Aerial crown-view tile of a tropical tree (Barro Colorado Island, Panama), acquired 20250616:
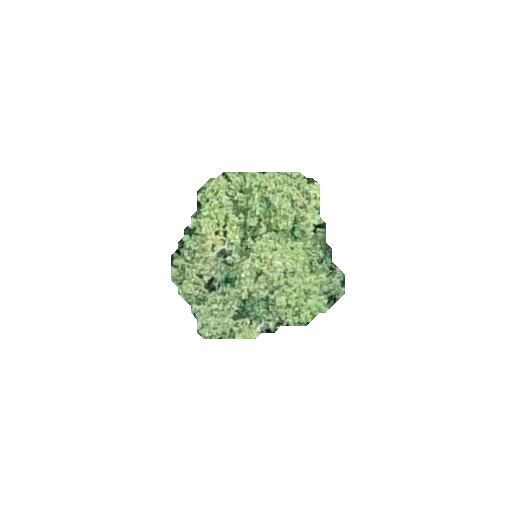
Species: Hieronyma alchorneoides
GBIF accepted scientific name: Hieronyma alchorneoides
Crown area: 32.08 m²